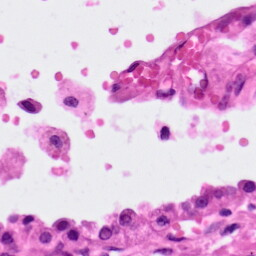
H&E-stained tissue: Lung